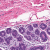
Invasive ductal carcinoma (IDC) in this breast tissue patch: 0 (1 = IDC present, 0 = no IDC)